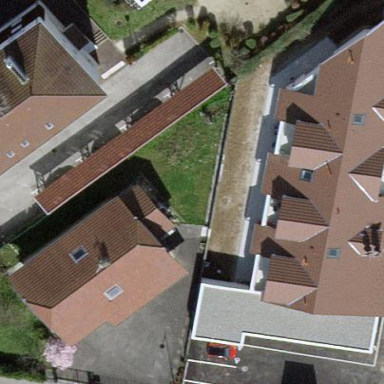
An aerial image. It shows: House with gabled roof oriented along the length of the building.